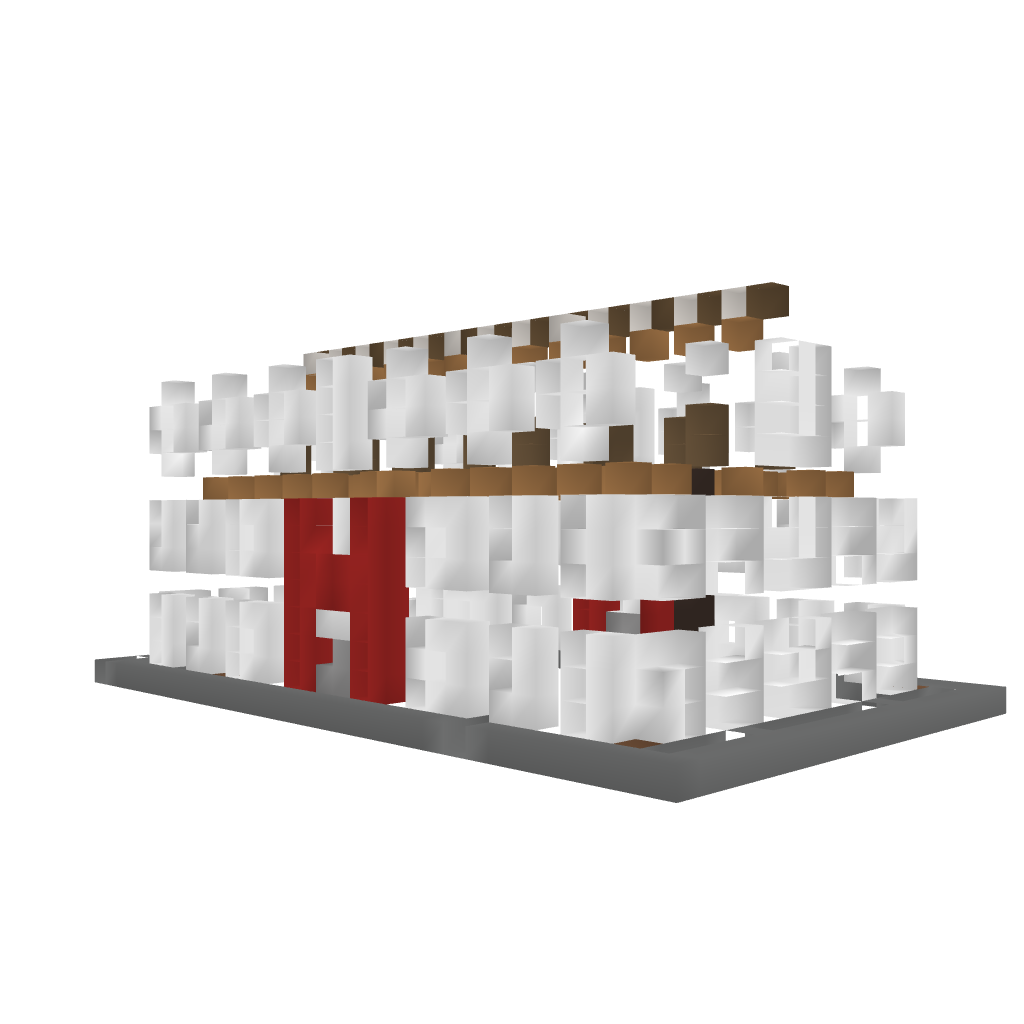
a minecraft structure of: Modern Hospital | 1.7.2